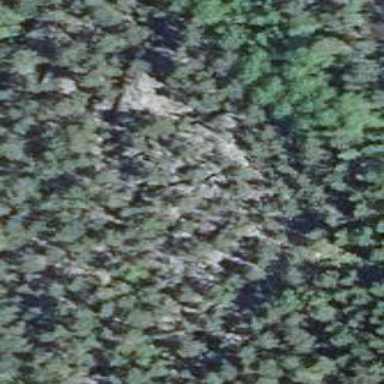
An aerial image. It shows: Landscape of bare rock.